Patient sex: M
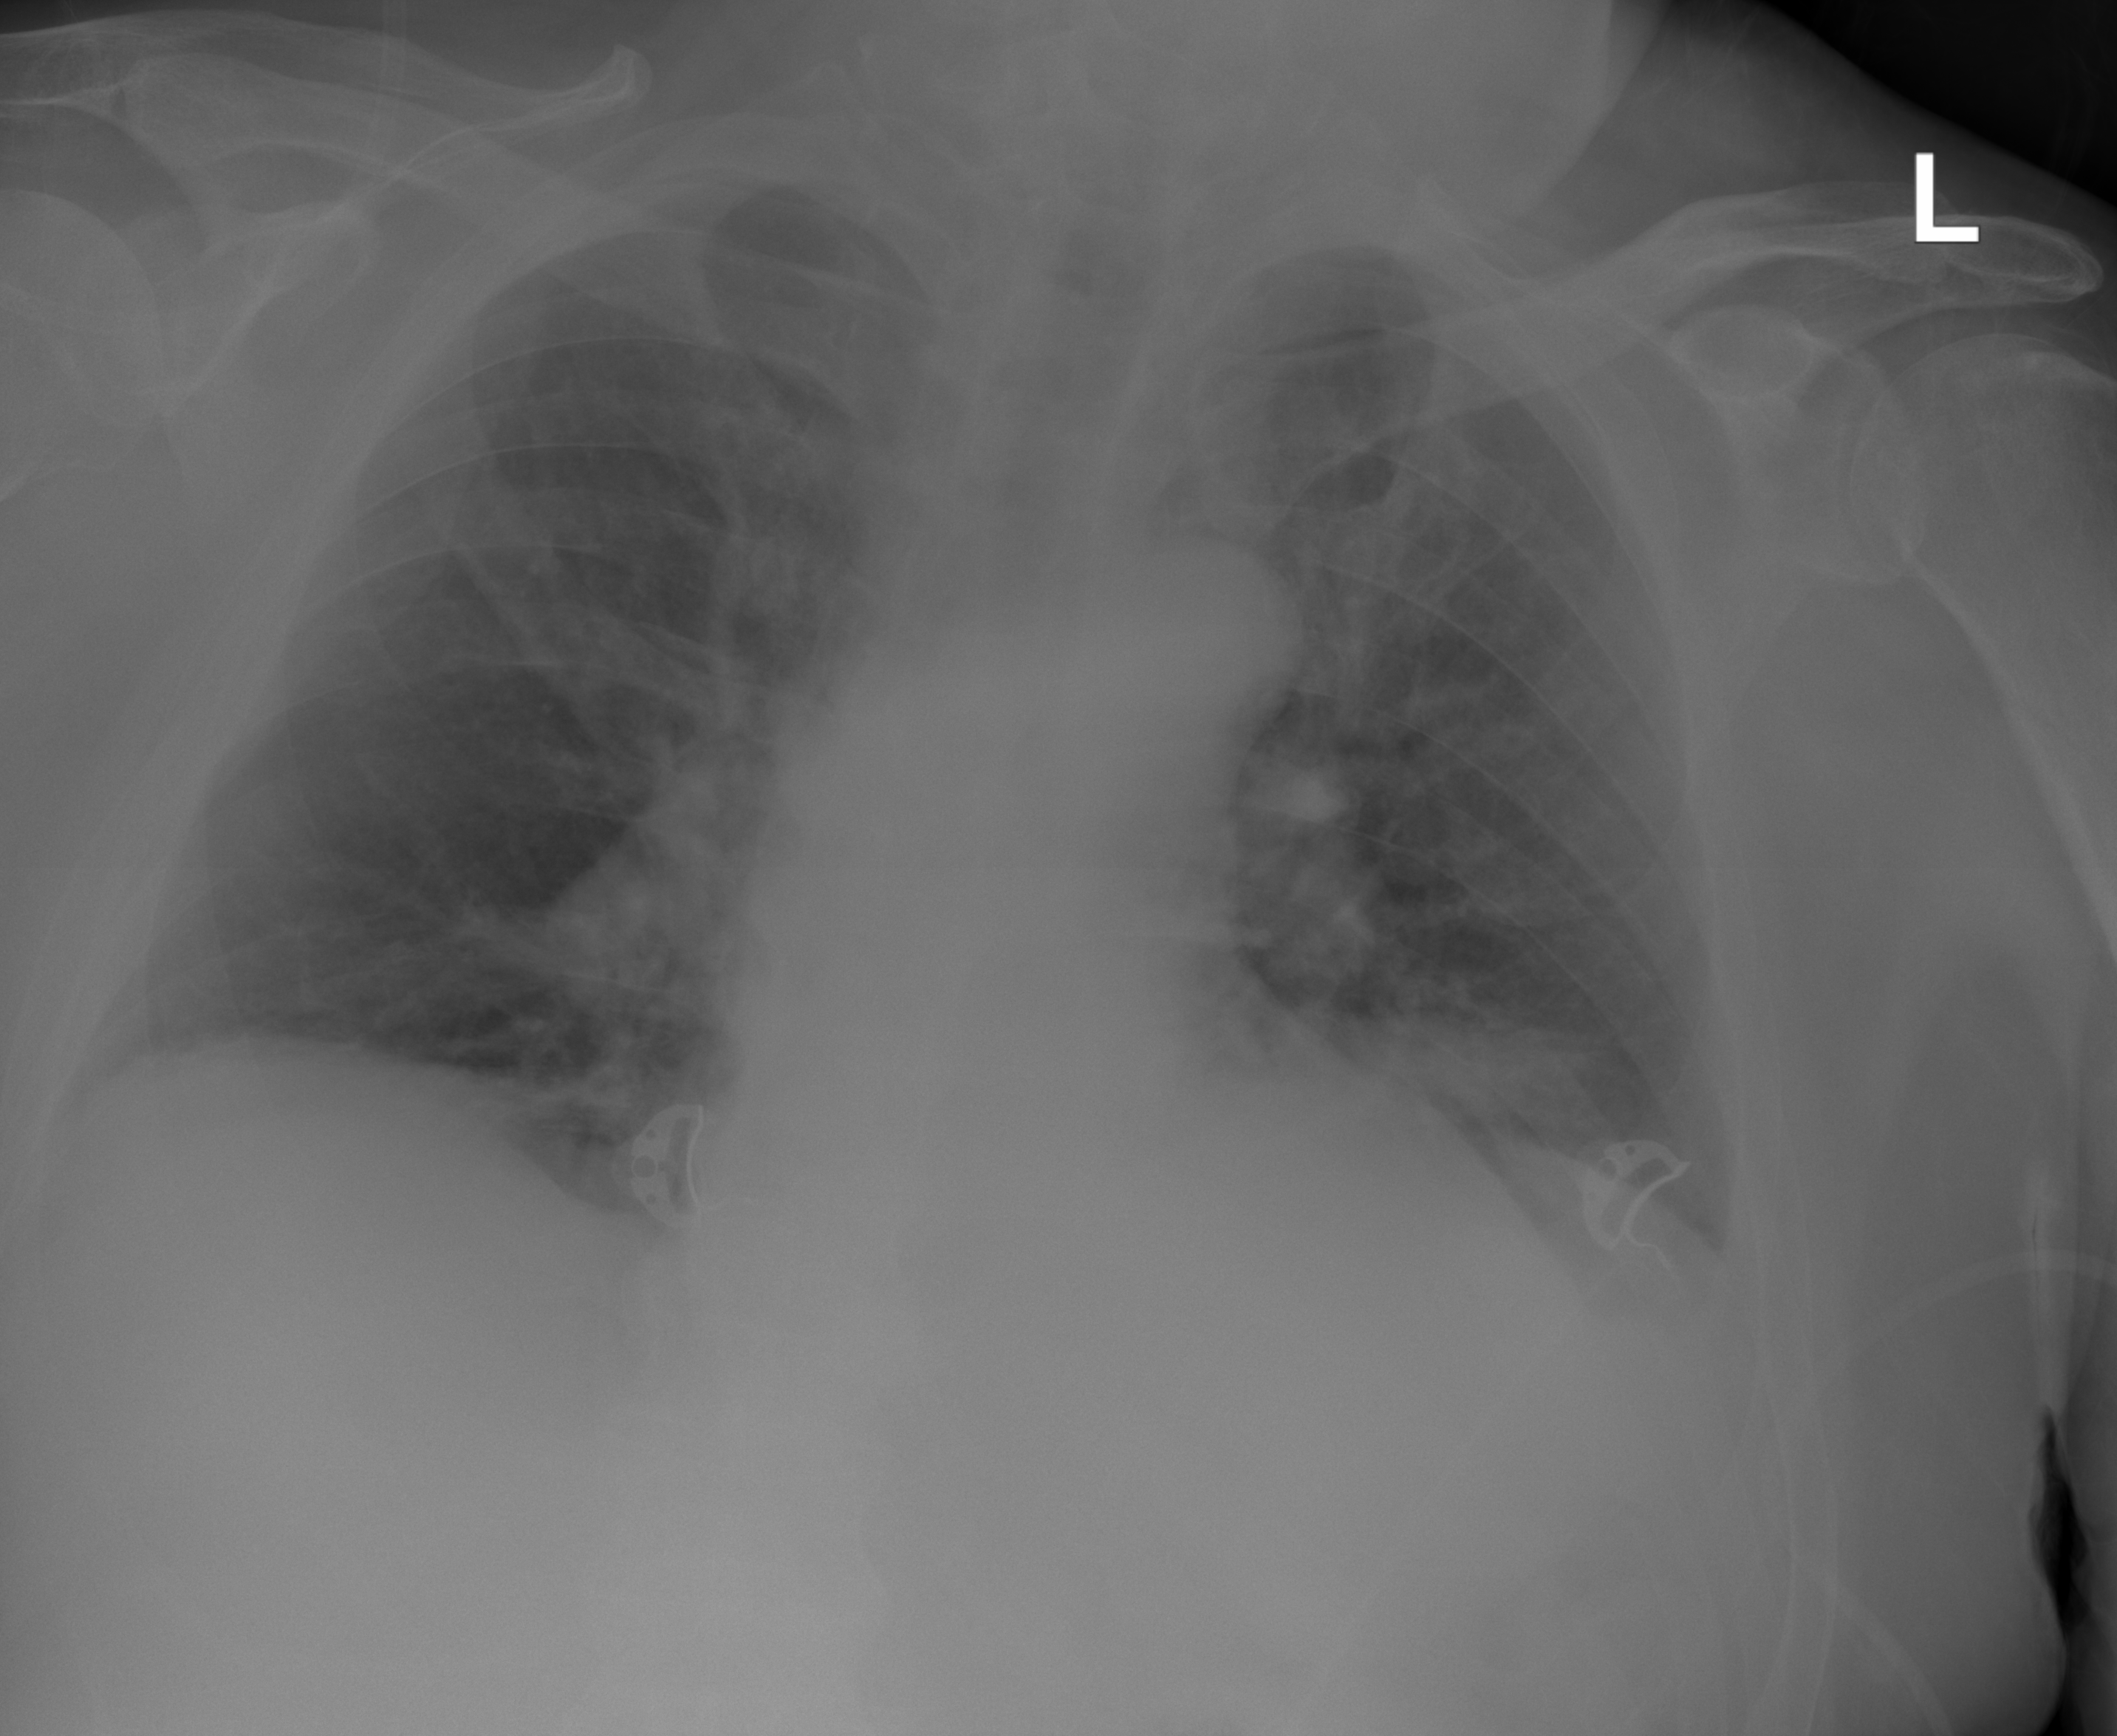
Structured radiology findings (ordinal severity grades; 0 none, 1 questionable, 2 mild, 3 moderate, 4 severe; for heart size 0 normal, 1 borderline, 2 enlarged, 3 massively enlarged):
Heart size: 1
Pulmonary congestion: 1
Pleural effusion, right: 1
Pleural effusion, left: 1
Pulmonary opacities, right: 0
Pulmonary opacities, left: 2
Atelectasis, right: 2
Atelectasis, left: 2